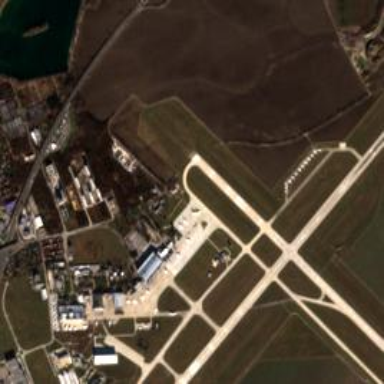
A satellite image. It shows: Concrete taxiway in the airport area.